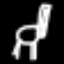
Label: chair